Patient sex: M
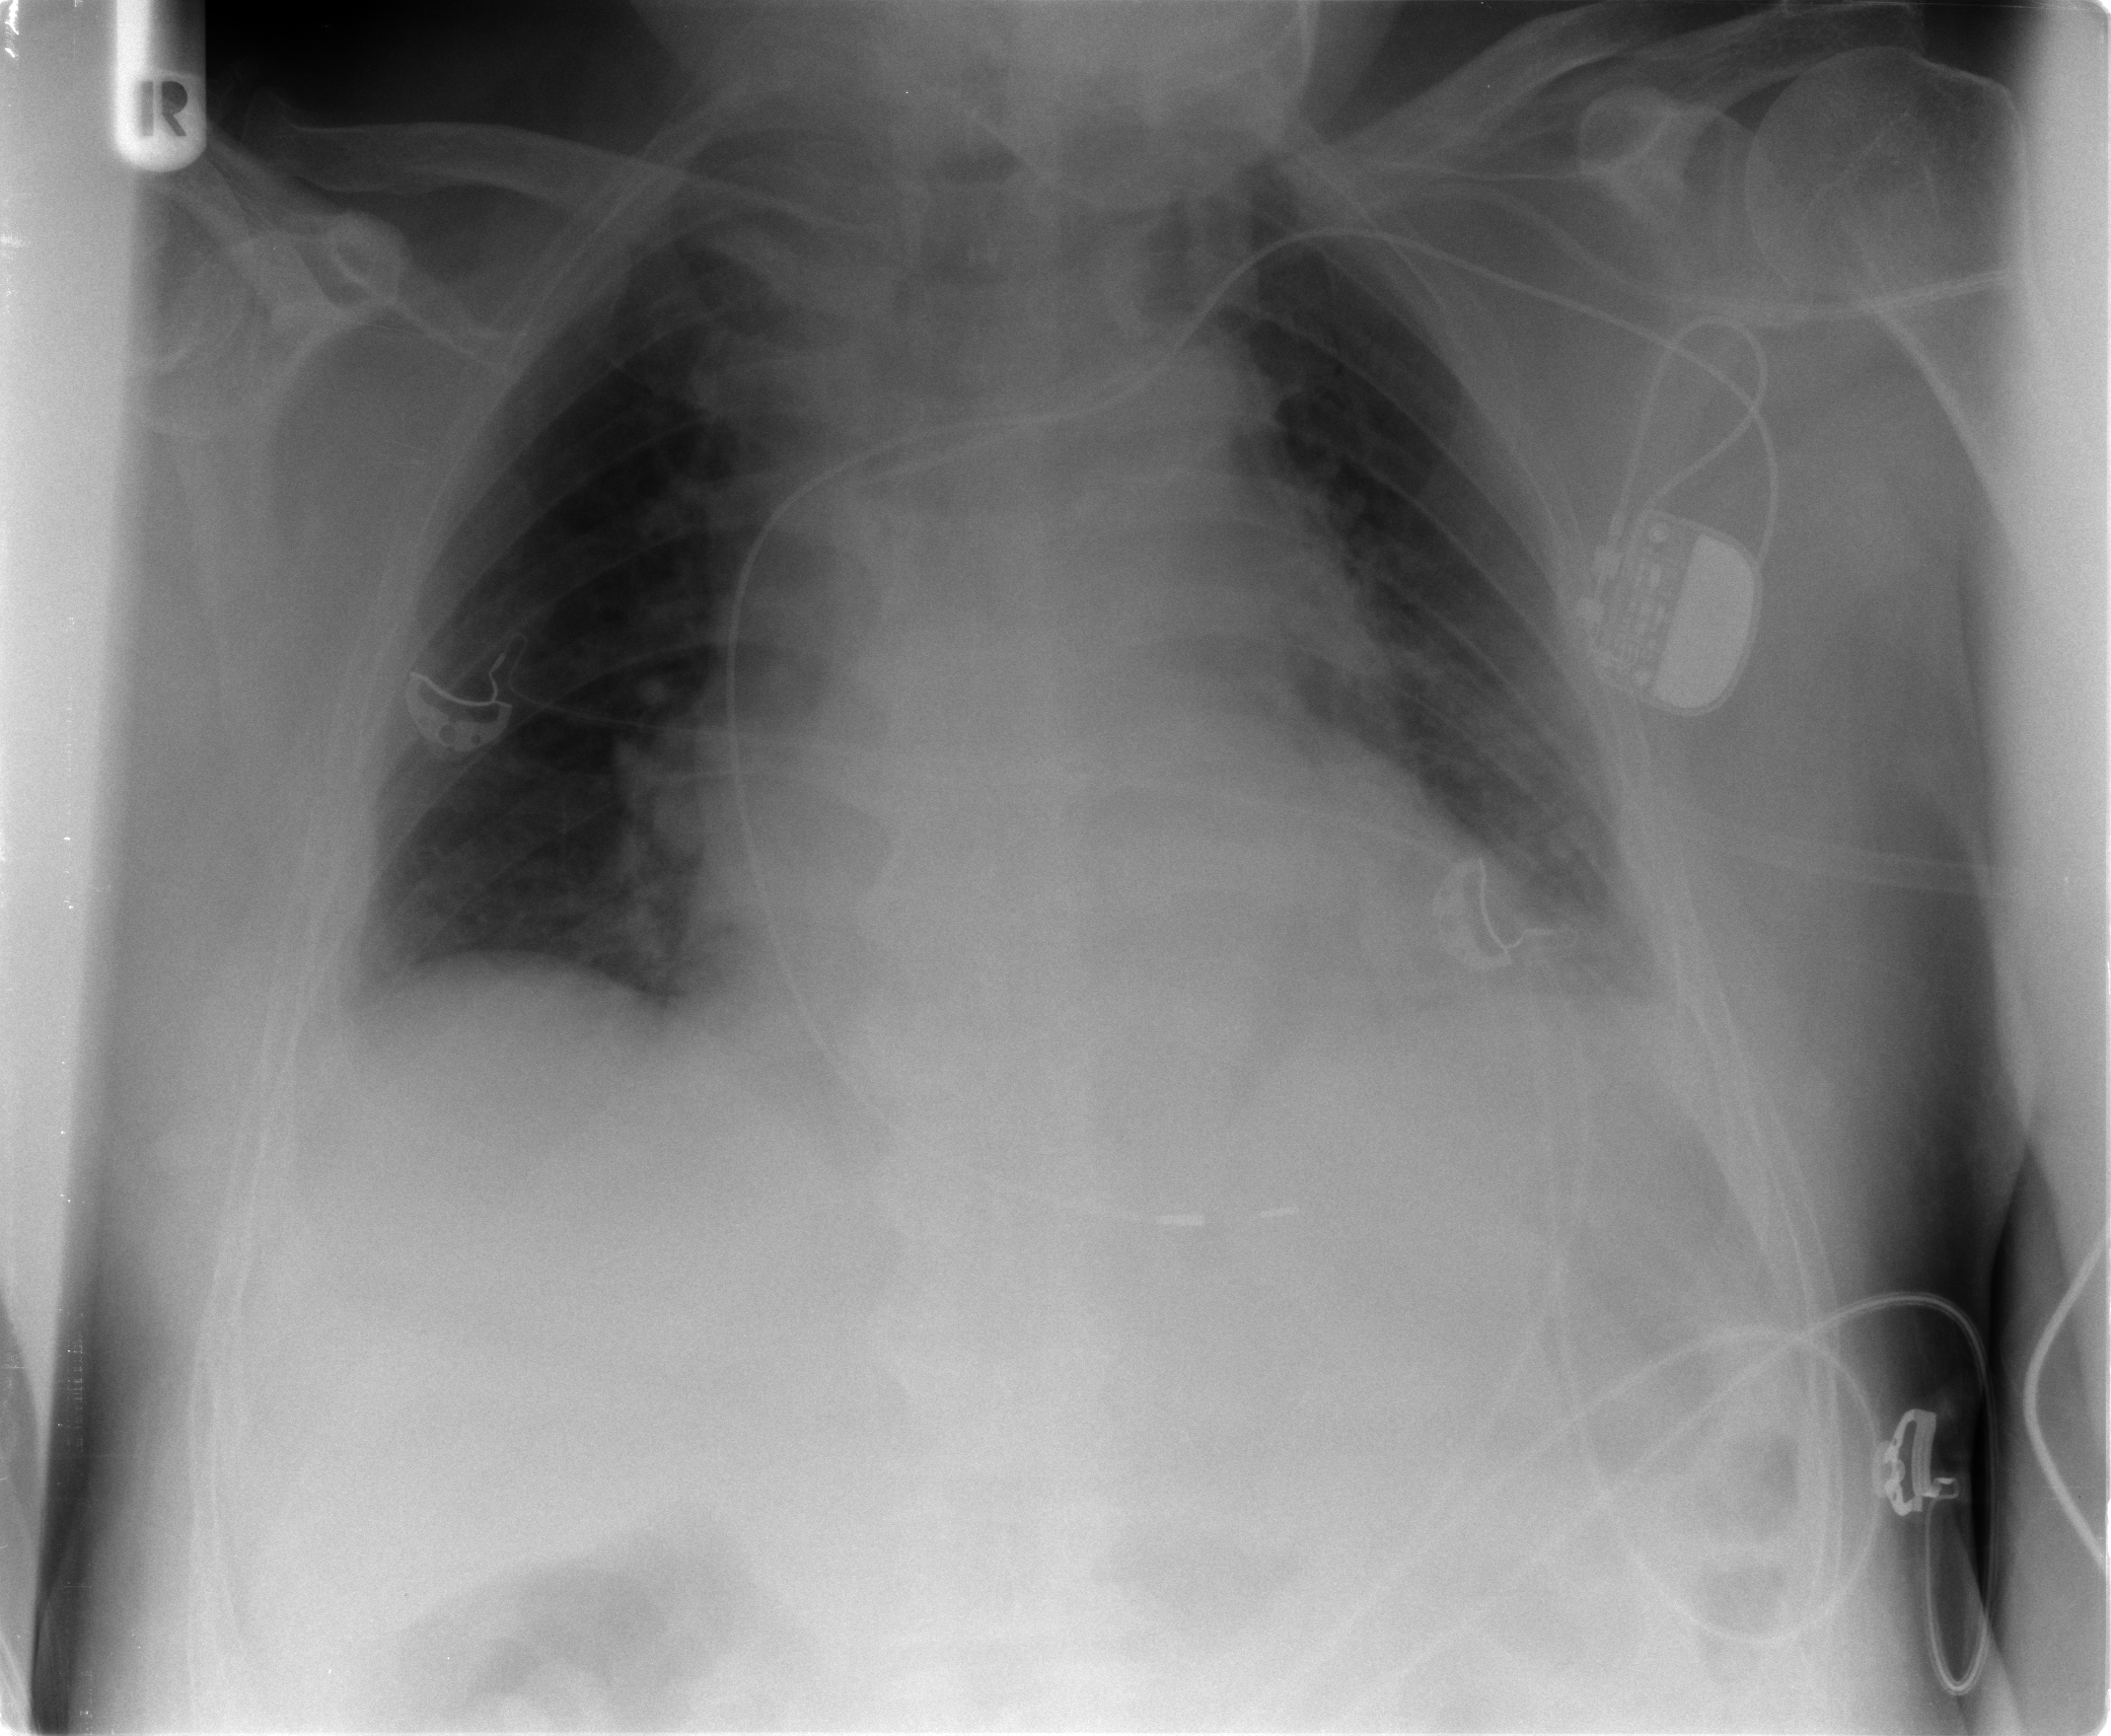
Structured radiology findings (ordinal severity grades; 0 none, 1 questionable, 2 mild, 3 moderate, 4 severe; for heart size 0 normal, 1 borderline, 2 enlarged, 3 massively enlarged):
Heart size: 2
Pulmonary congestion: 0
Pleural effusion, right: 0
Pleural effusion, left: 2
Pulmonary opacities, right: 0
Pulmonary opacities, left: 2
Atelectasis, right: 0
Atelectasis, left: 2